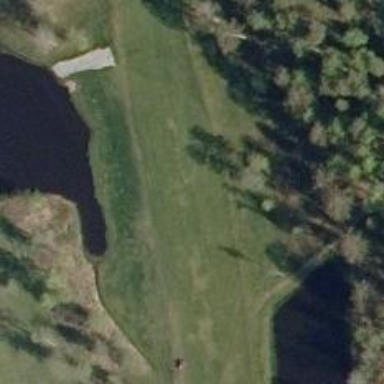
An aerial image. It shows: Golf hole.